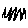
Label: zigzag